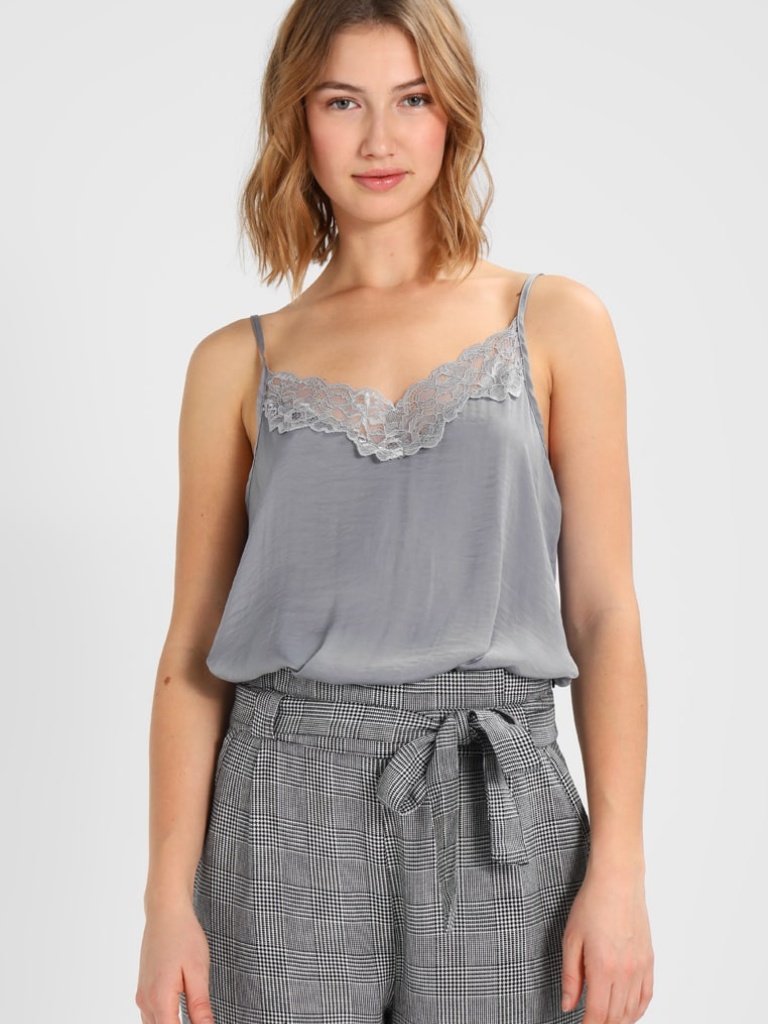
chiffon relaxed sleeveless hip length Fully Tucked in v-neck camisole